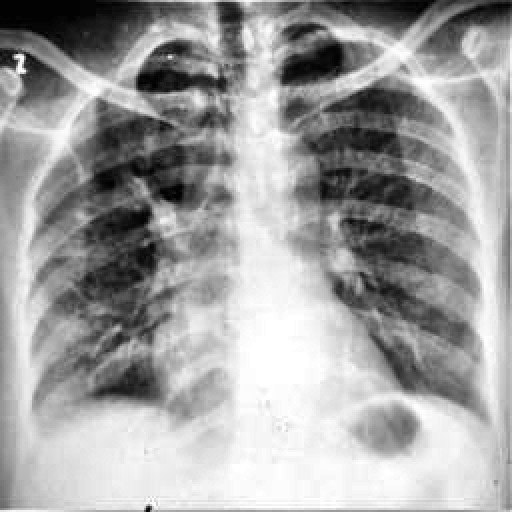
Finding: TUBERCULOSIS